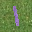
Label: 1